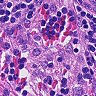
Metastatic tissue present: no